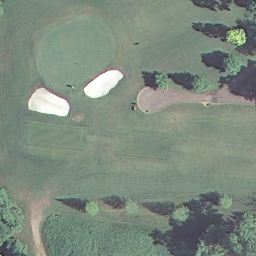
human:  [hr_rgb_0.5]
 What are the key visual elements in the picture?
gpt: golf course